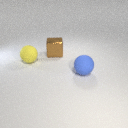
large brown metal cube to the left of large blue rubber sphere